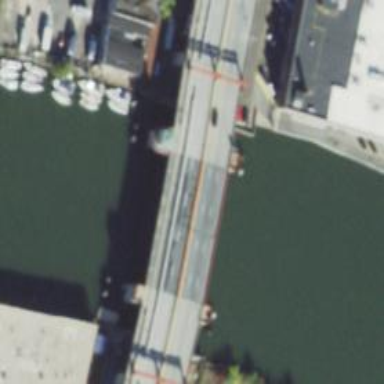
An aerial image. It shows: Bascule bridge for pedestrians.